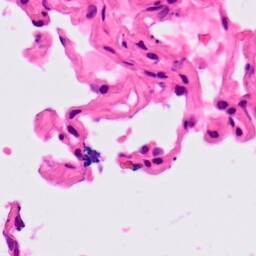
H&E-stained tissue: Lung